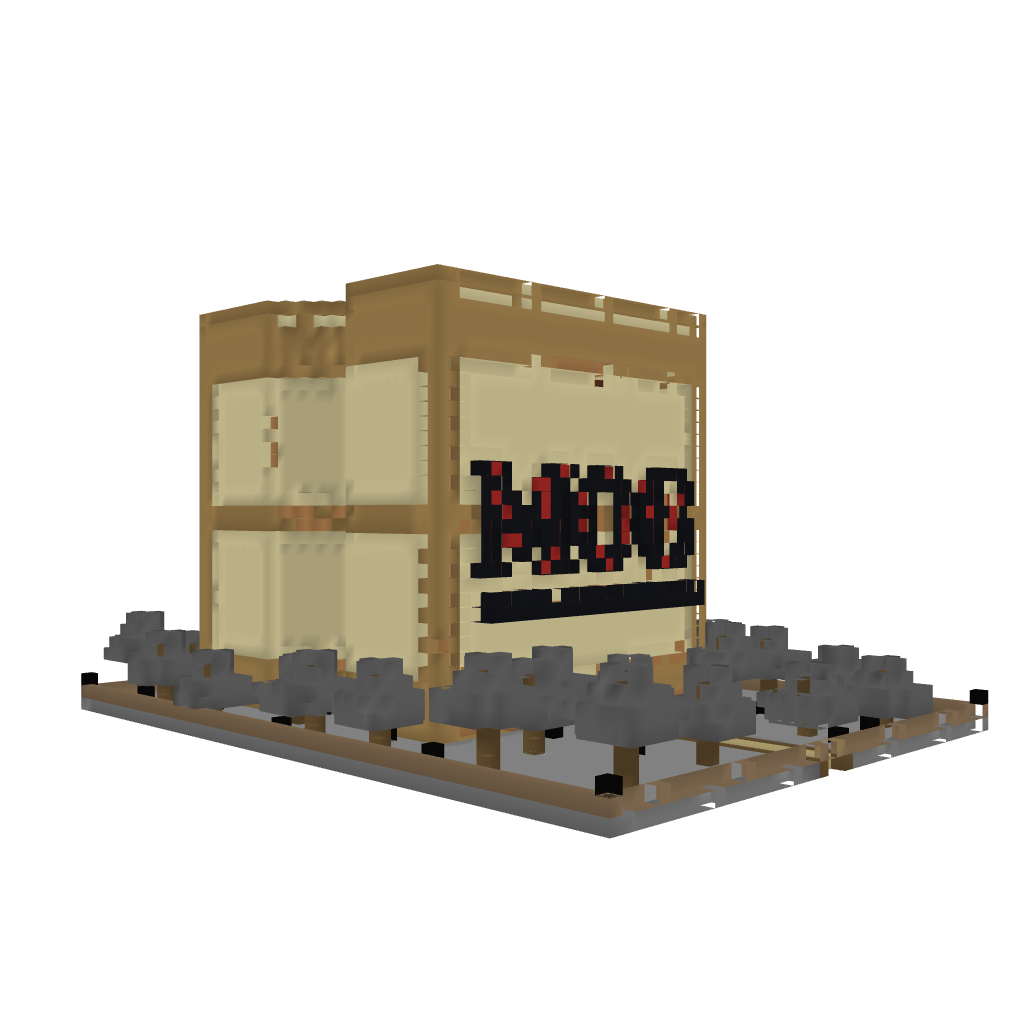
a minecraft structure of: Overworld XP Farm